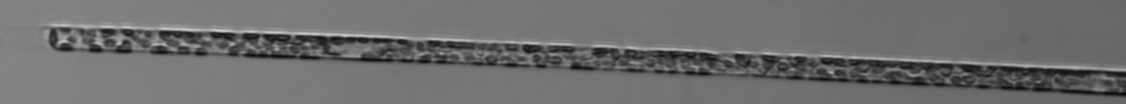
Label: Rhizosolenia